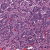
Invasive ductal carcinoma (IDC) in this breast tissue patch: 1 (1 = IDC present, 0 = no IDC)